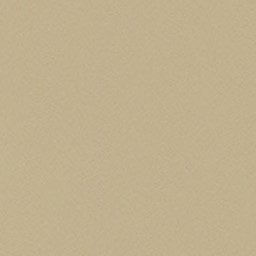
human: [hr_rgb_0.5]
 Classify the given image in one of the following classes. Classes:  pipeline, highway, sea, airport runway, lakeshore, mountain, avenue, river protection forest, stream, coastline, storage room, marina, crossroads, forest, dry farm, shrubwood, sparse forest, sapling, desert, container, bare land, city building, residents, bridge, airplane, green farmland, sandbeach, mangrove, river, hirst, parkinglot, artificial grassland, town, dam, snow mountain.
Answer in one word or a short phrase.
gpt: desert